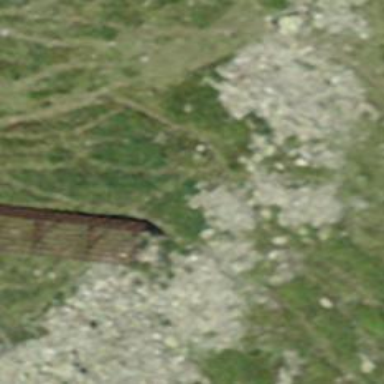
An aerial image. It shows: Man-made structure for avalanche protection.